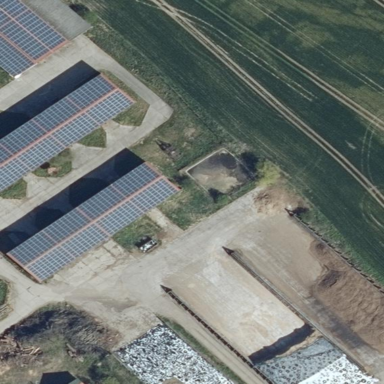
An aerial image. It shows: Solar photovoltaic panel generating electricity. It is small installation located on building.